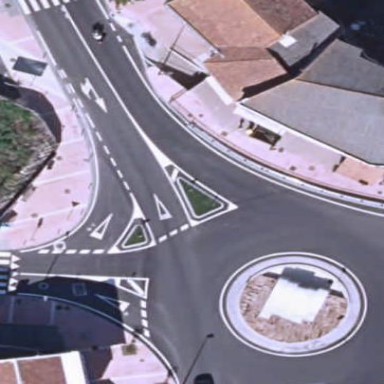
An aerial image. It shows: Asphalt road that is secondary route leading to roundabout.